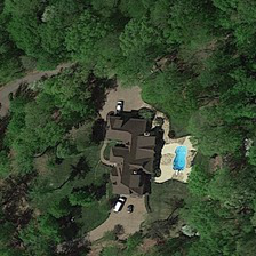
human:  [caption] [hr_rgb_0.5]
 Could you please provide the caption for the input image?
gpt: There is a white blue swimming pool on the opposite side of the White House on the opposite side of the grey house

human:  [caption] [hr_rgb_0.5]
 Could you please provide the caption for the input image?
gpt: here is a brown roof house with a swimming pool among trees .

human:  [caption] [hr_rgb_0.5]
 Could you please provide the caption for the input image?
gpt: it is a smart houses with a swimming pool behind located in this wood .

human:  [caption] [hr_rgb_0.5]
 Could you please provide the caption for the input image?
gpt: There are white cars on both sides of the grey house and a sky blue swimming pool on the other side

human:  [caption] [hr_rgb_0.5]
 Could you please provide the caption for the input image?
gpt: a building with a swimming pool and two white cars is surrounded by many green trees .